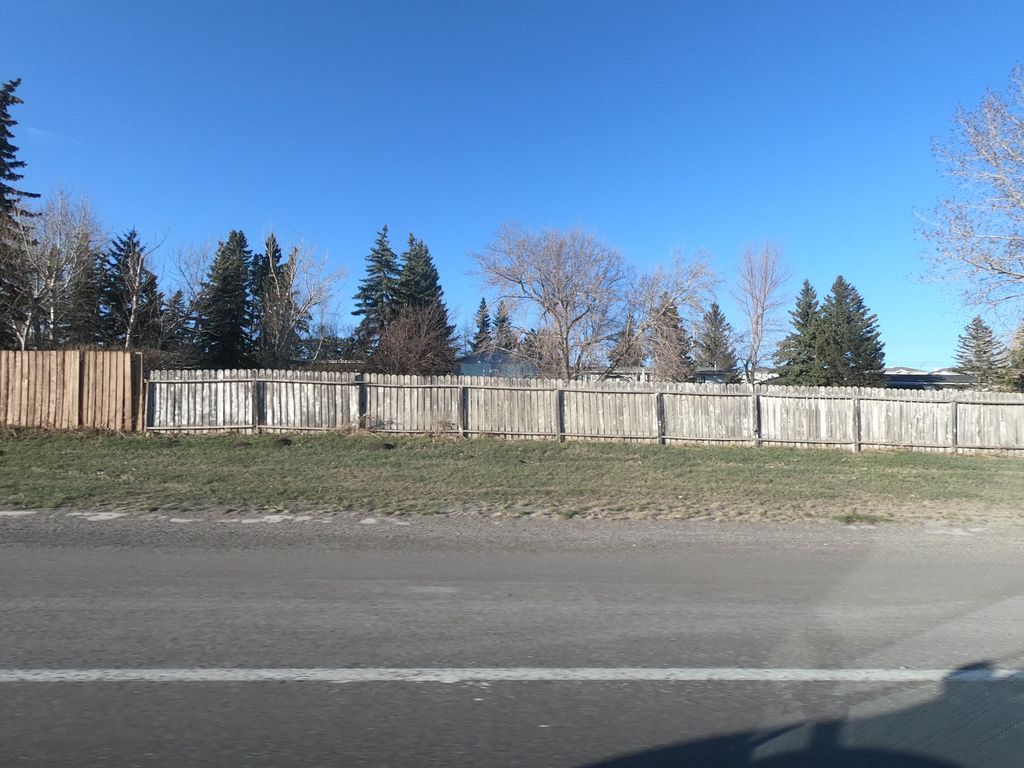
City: calgary